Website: lowes
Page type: receipt
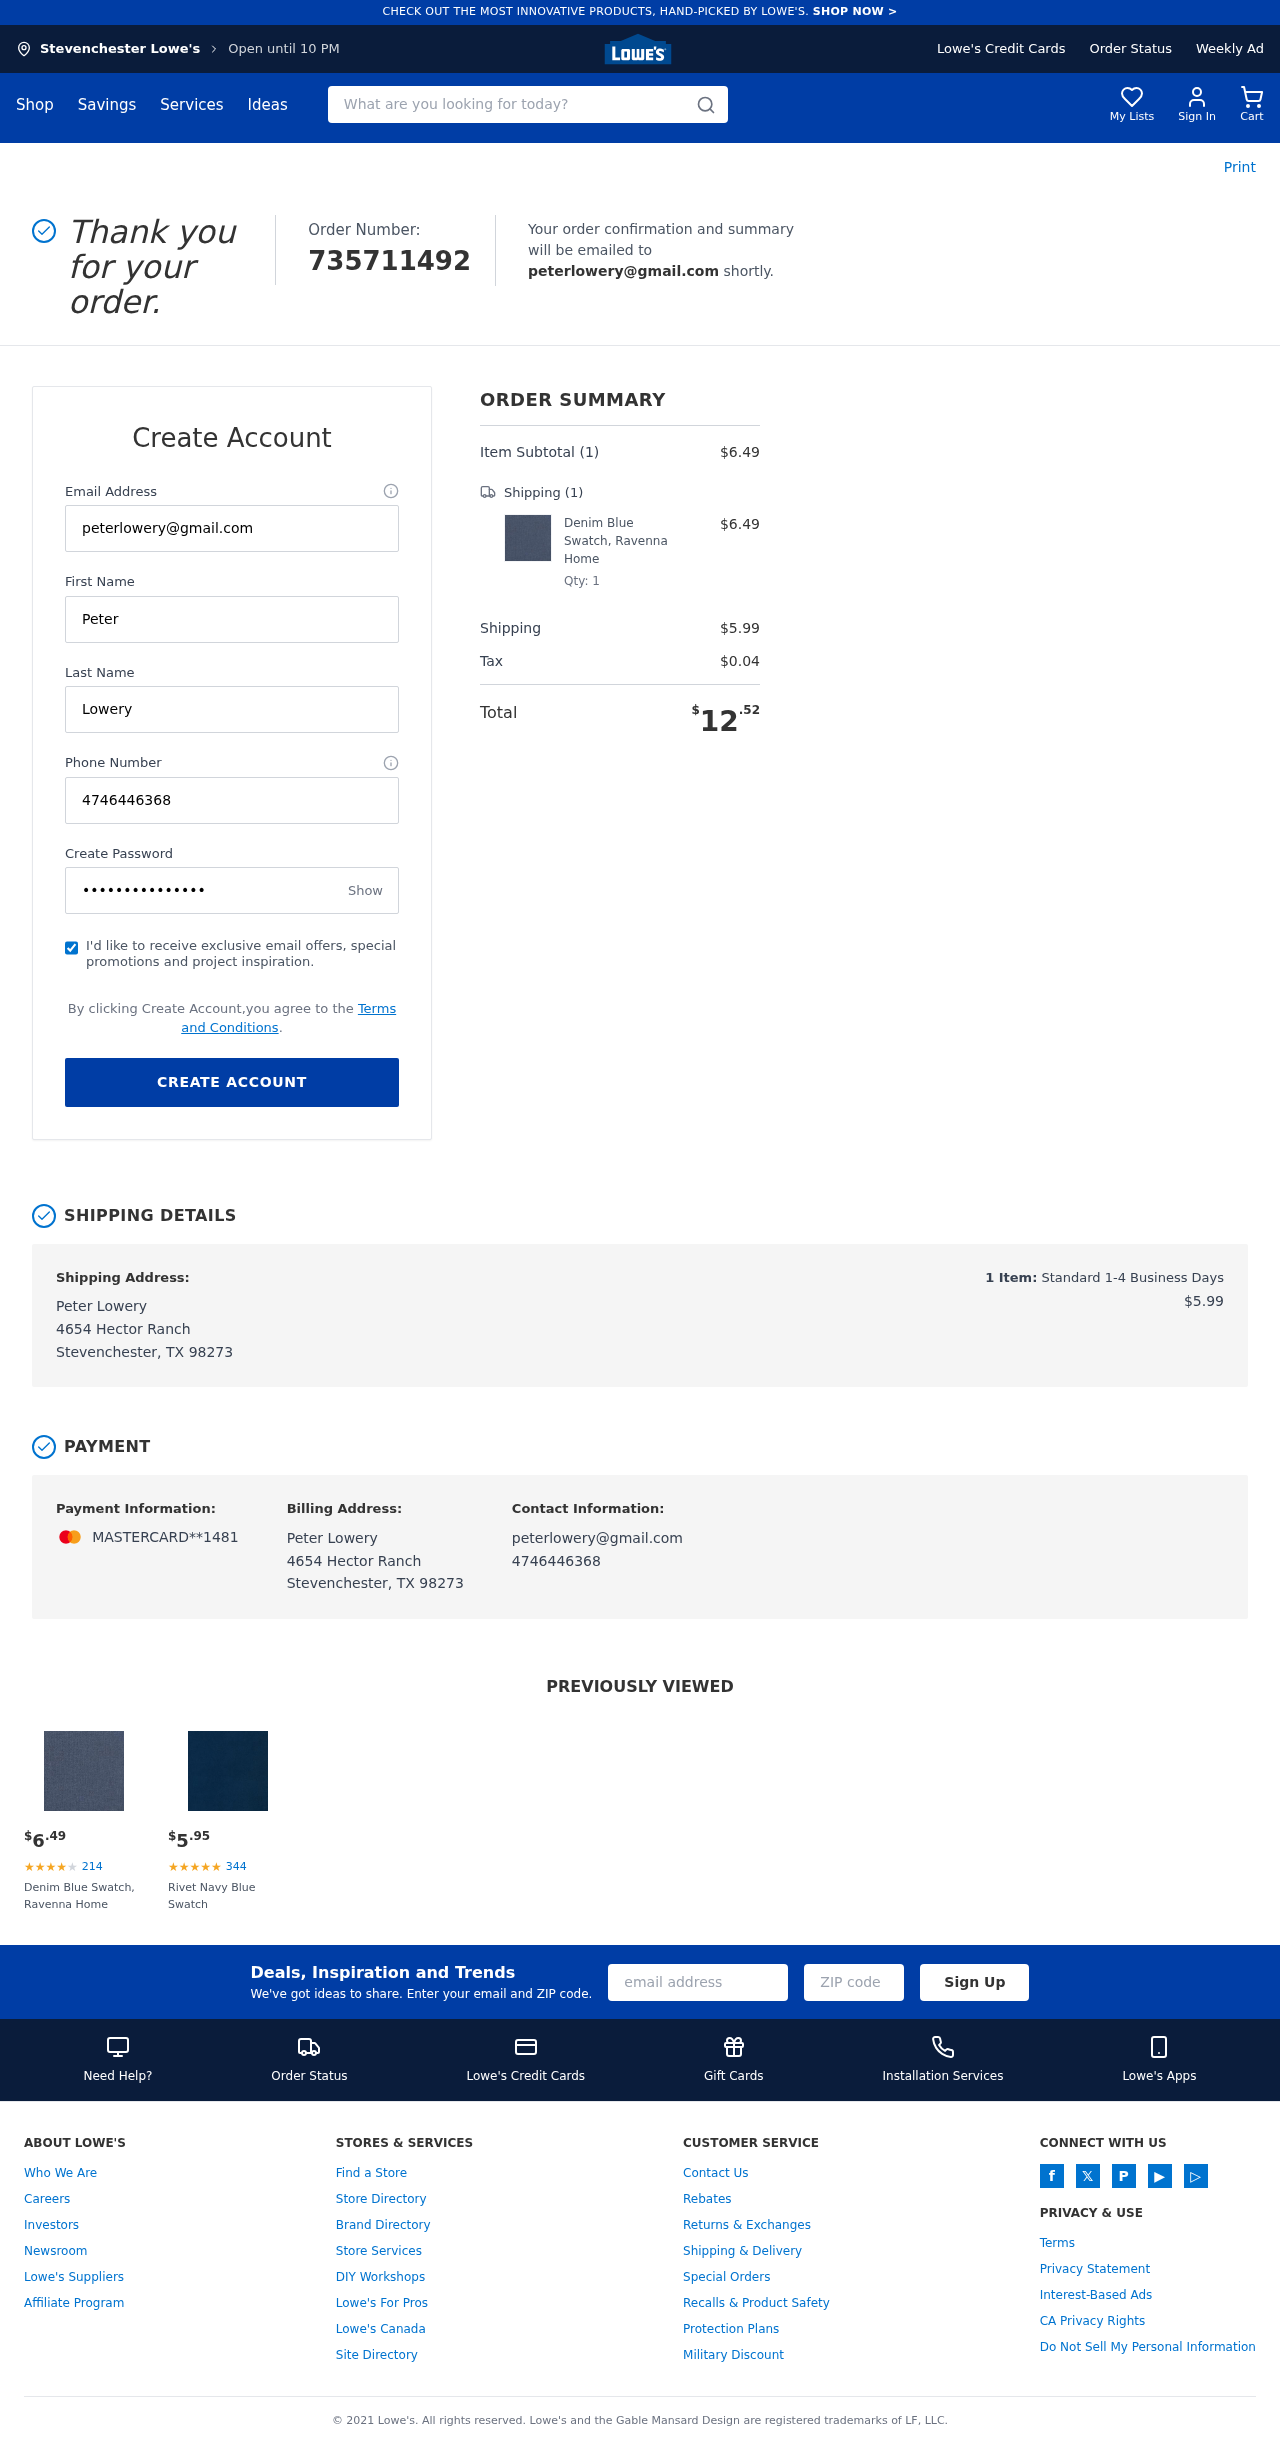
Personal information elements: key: PII_CARD_LAST4
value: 1481
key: PII_CARD_TYPE
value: MASTERCARD
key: PII_CITY
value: Stevenchester
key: PII_EMAIL
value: peterlowery@gmail.com
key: PII_FULLNAME
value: Peter Lowery
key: PII_PHONE
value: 4746446368
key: PII_STREET
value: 4654 Hector Ranch
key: PII_FIRSTNAME
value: Peter
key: PII_LASTNAME
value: Lowery
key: PII_CITY_STATE_ZIP
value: Stevenchester, TX 98273
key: PII_FULLNAME2
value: Peter Lowery
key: PII_FULLNAME3
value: Peter Lowery
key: PII_FIRSTNAME2
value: Peter
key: PII_FIRSTNAME3
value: Peter
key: PII_LASTNAME2
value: Lowery
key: PII_LASTNAME3
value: Lowery
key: PII_FIRSTNAME_DERIVED
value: Peter
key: PII_LASTNAME_DERIVED
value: Lowery
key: PII_FULLNAME_DERIVED
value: Peter Lowery
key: PII_NAME_FULL_DERIVED
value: Peter Lowery
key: PII_STREET2
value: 4654 Hector Ranch
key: PII_CITY_STATE_ZIP2
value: Stevenchester, TX 98273
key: PII_EMAIL2
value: peterlowery@gmail.com
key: PII_EMAIL3
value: peterlowery@gmail.com
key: PII_PHONE_LINE
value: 6368
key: PII_PHONE_SUFFIX
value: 6368
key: PII_PHONE2
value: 4746446368
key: PII_PHONE3
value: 4746446368
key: PII_PHONE_NUMERIC
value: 4746446368
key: PII_PHONE_LINE_NUMERIC
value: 6368
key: PII_PHONE_SUFFIX_NUMERIC
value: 6368
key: PII_PHONE2_NUMERIC
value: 4746446368
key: PII_PHONE3_NUMERIC
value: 4746446368
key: PII_PHONE_DIGITS
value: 4746446368
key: PII_PHONE_LAST4
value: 6368
Product elements: key: PRODUCT1_NAME
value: Denim Blue Swatch, Ravenna Home
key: PRODUCT1_PRICE
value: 6.49
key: PRODUCT1_QUANTITY
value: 1
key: PRODUCT2_NAME
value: Rivet Navy Blue Swatch
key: PRODUCT2_NUM_RATINGS
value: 344
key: PRODUCT2_PRICE
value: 5.95
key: PRODUCT1_PRICE2
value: $6.49
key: PRODUCT1_RATING2
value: ★
★
★
★
★
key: PRODUCT1_NUM_RATINGS2
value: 214
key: PRODUCT1_NAME2
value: Denim Blue Swatch, Ravenna Home
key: PRODUCT2_RATING
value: ★
★
★
★
★
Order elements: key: ORDER_ID
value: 735711492
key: ORDER_NUM_ITEMS
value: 1
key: ORDER_SUBTOTAL
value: $6.49
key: ORDER_NUM_ITEMS2
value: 1
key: ORDER_SHIPPING_COST
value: $5.99
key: ORDER_TAX
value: $0.04
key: ORDER_TOTAL
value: $12.52
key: ORDER_NUM_ITEMS3
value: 1
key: ORDER_SHIPPING_COST2
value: $5.99
Search elements: key: HEADER_SEARCH
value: What are you looking for today?